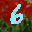
Label: 6